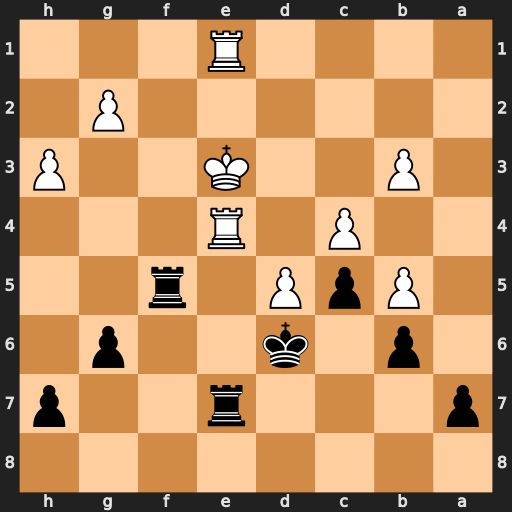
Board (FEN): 8/p3r2p/1p1k2p1/1PpP1r2/2P1R3/1P2K2P/6P1/4R3
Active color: b
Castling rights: -
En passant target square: -
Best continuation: Rxe4+ Kxe4 Re5+ Kf3 Rxe1